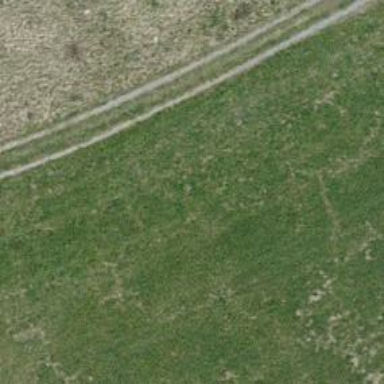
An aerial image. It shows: Grass track with grade4 surface.